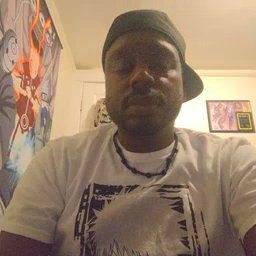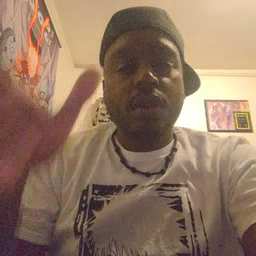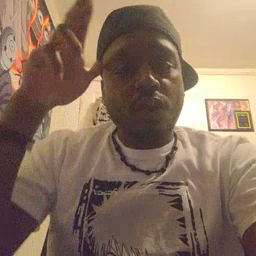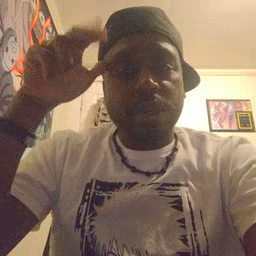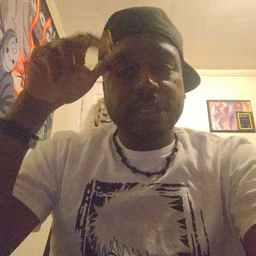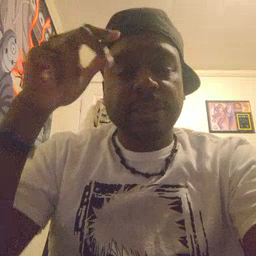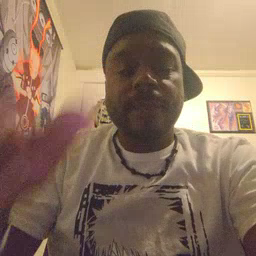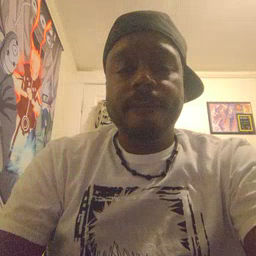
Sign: horse